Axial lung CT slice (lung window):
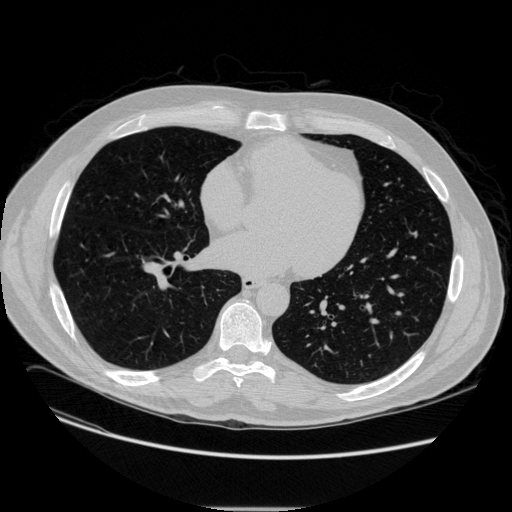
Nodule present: no